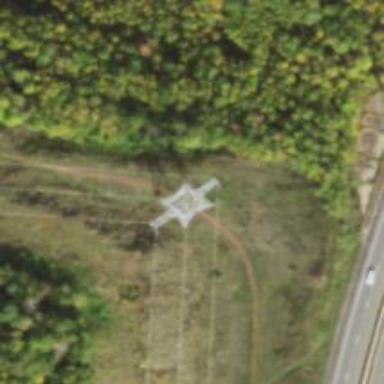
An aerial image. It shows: Lattice structure tower.